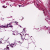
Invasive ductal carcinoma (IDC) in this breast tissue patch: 0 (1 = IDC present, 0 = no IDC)